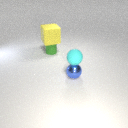
small green rubber cylinder behind small blue metal sphere